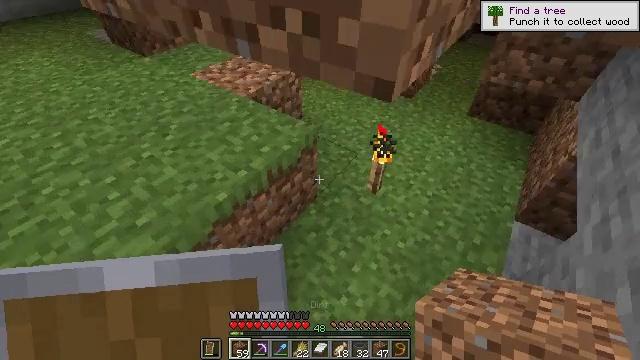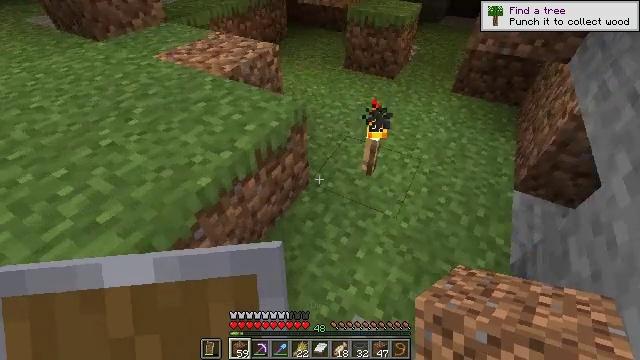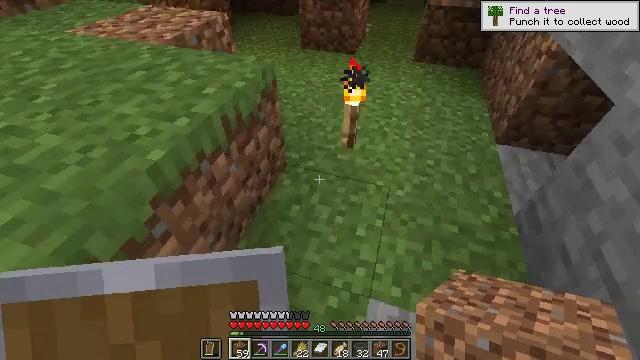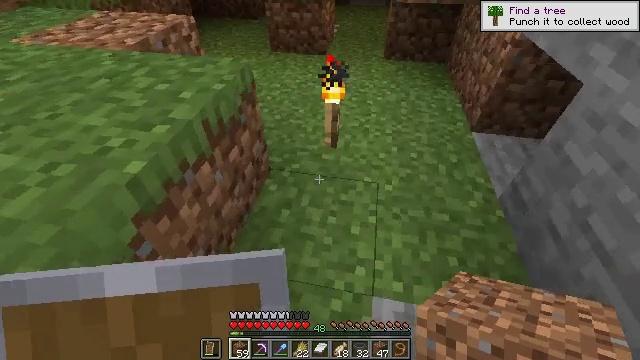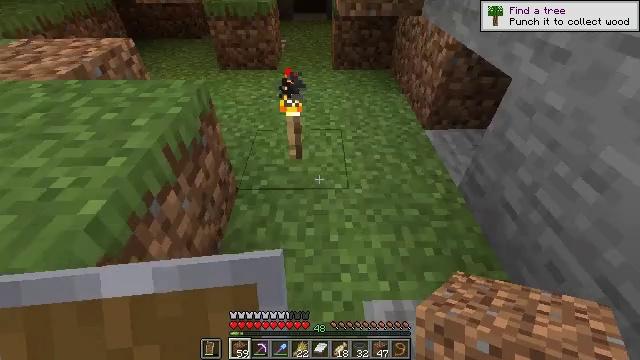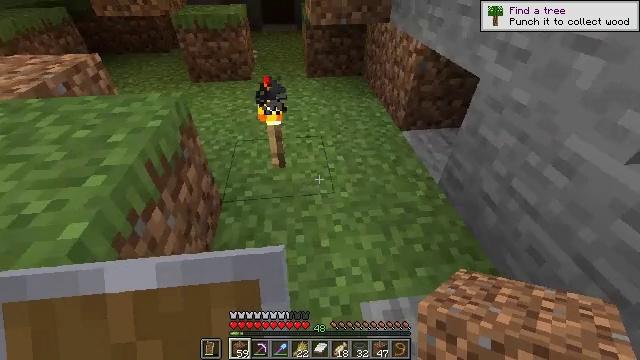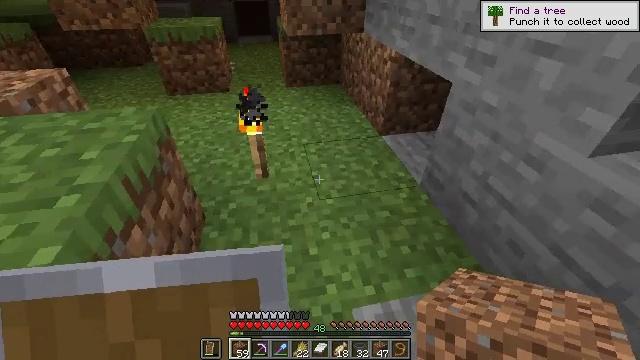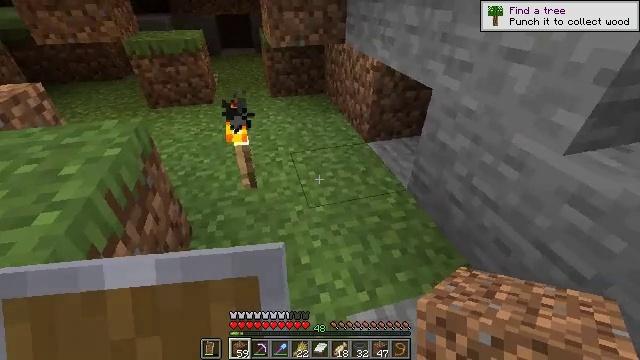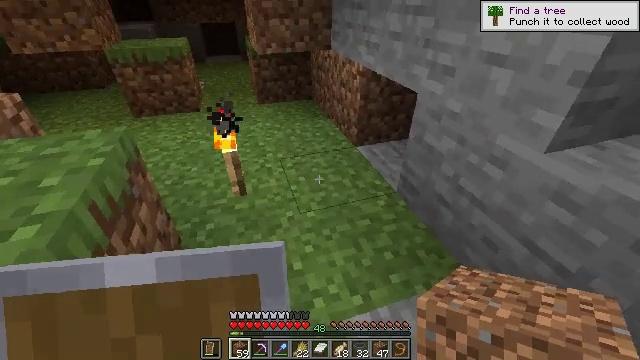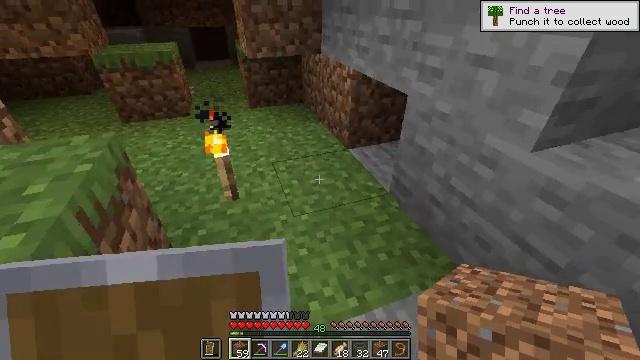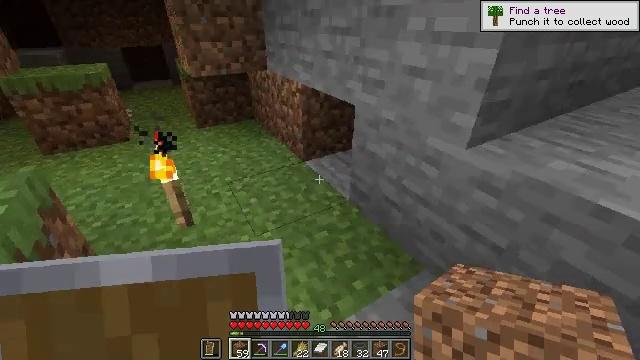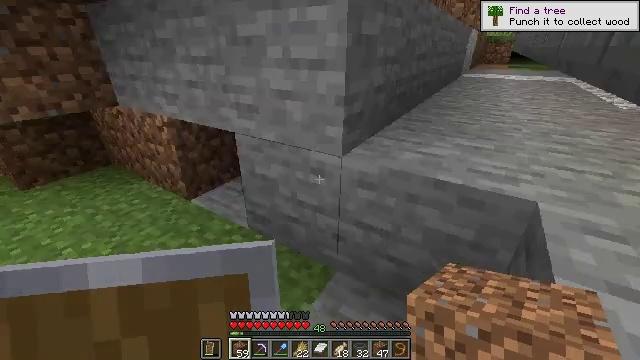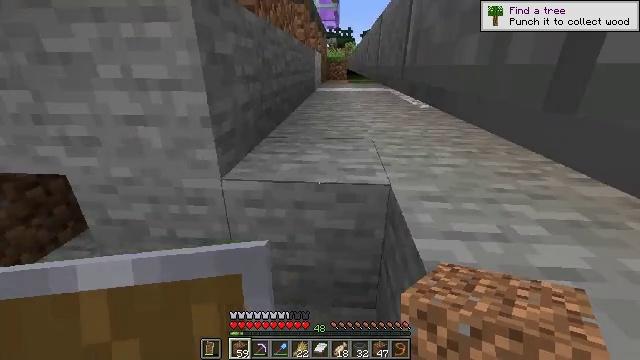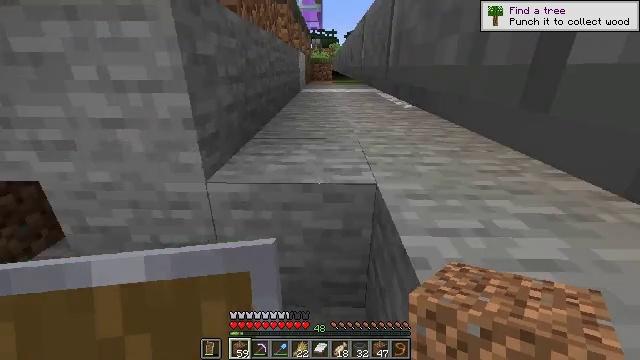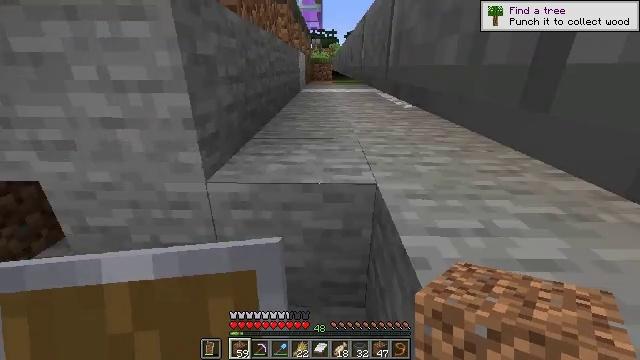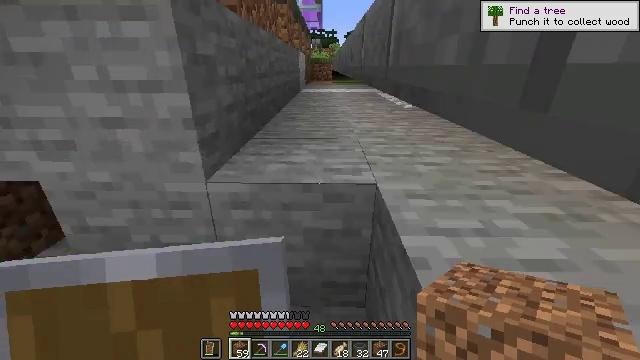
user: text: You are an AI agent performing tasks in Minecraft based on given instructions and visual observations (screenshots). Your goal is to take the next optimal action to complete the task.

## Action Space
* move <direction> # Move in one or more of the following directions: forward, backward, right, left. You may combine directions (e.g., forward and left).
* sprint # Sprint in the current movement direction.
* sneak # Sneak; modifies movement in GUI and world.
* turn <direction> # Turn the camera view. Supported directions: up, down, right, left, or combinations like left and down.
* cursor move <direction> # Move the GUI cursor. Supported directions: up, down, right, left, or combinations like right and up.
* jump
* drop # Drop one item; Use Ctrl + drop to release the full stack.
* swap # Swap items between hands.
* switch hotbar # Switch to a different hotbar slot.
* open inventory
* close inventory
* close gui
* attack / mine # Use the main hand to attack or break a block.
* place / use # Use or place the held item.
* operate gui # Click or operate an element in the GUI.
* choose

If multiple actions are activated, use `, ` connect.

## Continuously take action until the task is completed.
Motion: motion action
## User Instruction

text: Mine the hopper to collect it.
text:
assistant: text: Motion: turn right
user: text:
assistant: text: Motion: turn right
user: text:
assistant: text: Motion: turn right
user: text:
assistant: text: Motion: turn right and up
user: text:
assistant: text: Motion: turn right and up
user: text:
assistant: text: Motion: turn right and up
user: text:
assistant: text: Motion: turn right and up
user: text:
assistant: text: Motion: turn right and up
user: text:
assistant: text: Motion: turn right
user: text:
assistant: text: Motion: turn right and up
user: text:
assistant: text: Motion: turn right and up
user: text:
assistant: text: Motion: turn right and up
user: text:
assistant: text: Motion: turn right
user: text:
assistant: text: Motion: no_op
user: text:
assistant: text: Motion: no_op
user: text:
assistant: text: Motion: turn left and down
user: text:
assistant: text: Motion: turn left and down
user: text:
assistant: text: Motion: turn left
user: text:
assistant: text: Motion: no_op
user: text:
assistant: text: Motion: no_op
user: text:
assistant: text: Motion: no_op
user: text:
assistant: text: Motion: no_op
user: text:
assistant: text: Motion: move right
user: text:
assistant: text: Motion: move right
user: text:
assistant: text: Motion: move right
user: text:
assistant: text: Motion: move right
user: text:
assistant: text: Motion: move right
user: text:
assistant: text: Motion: move right
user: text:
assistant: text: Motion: move right
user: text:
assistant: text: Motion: move right, jump